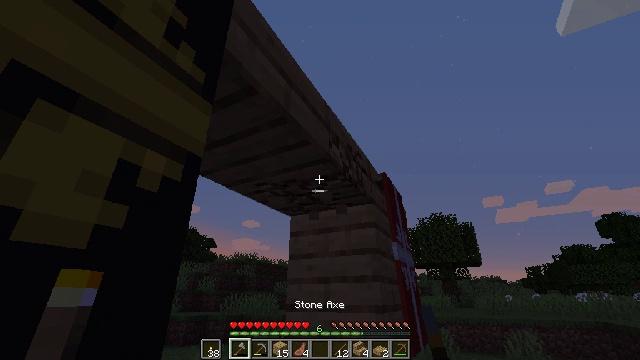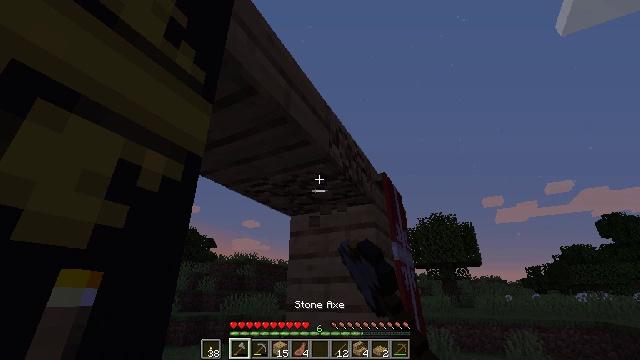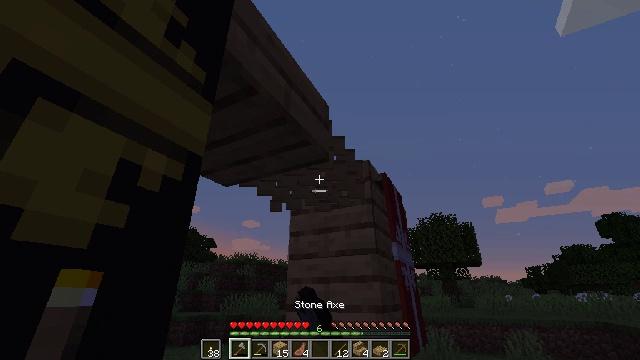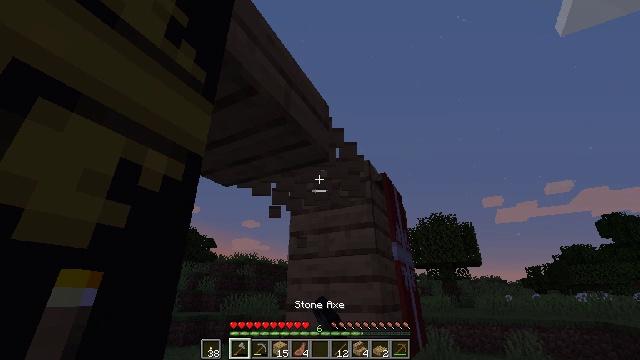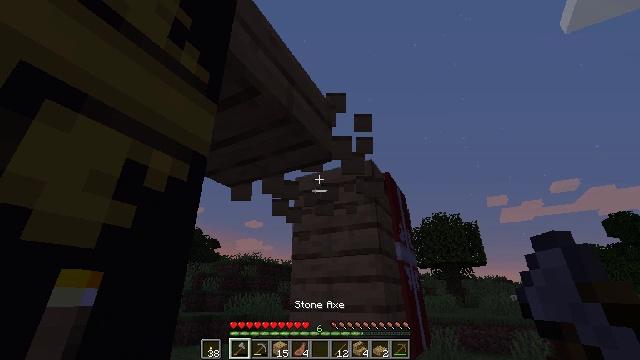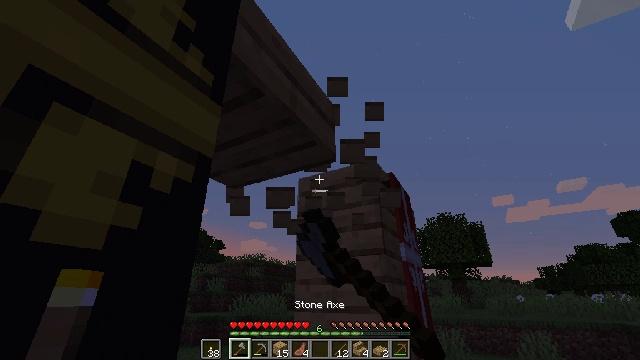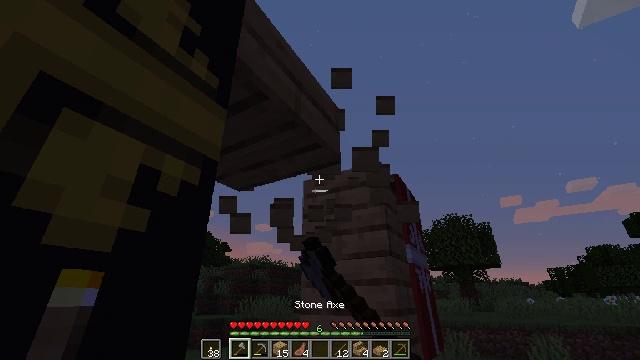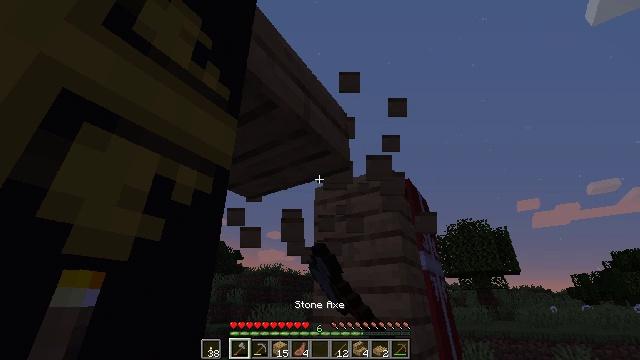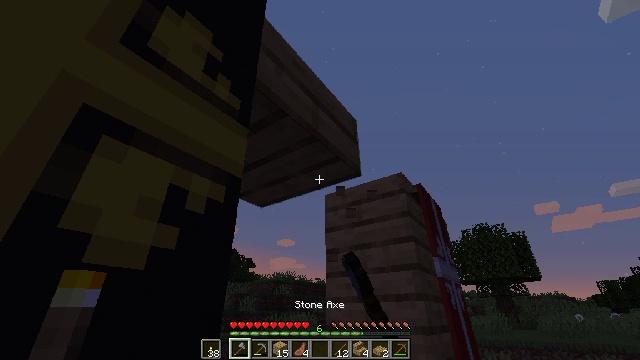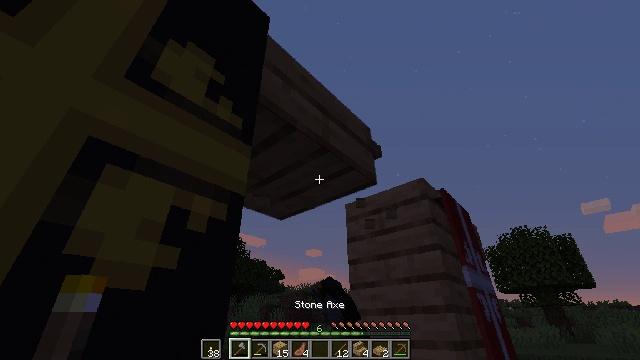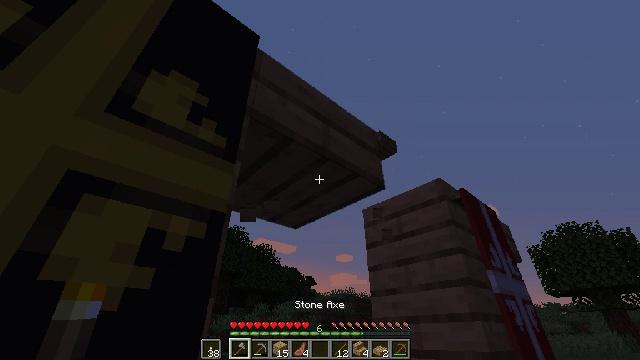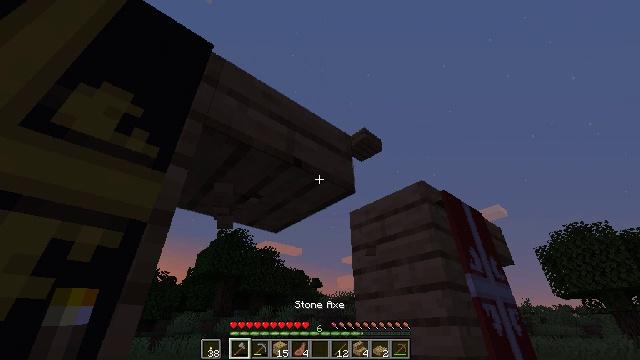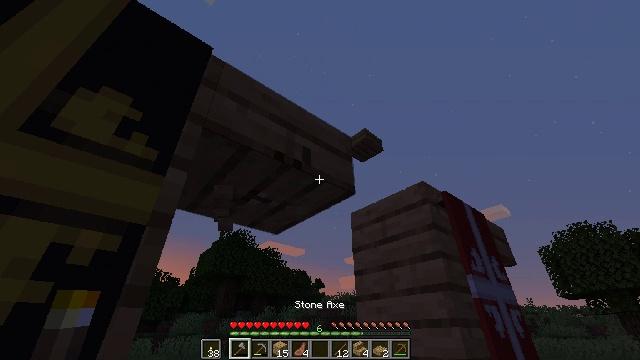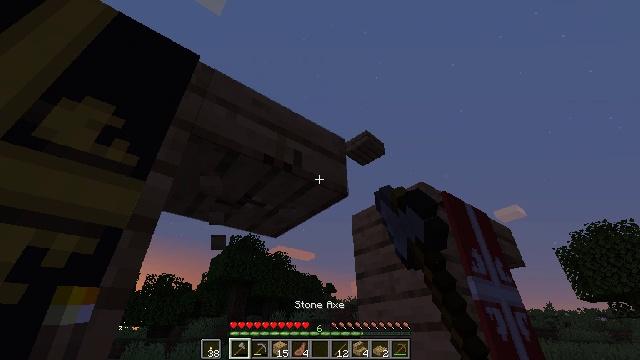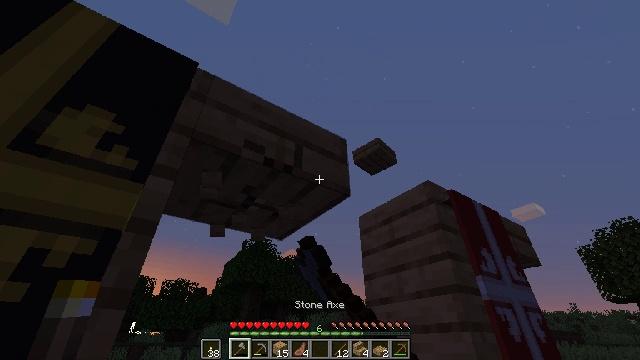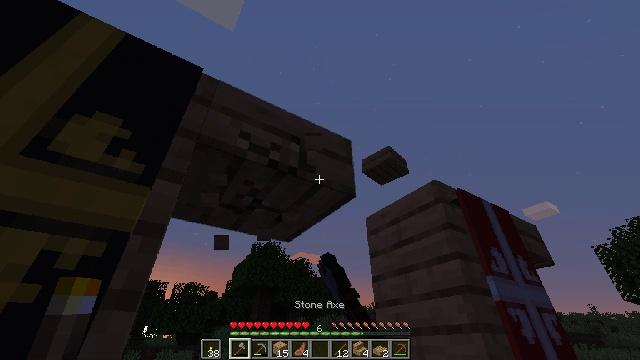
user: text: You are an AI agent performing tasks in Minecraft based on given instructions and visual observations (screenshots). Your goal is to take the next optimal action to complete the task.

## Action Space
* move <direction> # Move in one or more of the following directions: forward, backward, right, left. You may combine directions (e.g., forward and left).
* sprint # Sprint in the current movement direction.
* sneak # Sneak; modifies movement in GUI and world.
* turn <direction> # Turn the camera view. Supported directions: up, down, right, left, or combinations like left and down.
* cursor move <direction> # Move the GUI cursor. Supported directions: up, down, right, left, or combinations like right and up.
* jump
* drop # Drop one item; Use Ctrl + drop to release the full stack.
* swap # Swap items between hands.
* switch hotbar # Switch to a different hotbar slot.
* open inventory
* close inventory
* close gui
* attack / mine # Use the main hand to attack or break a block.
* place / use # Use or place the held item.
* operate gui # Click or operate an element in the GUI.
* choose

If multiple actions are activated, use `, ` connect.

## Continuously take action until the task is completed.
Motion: motion action
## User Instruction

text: Dig up the oak slab used in construction.
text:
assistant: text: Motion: attack / mine
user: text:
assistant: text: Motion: attack / mine
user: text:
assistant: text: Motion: attack / mine
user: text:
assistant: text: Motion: attack / mine
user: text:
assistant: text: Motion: attack / mine
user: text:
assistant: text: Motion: turn left, attack / mine
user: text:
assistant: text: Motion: turn left and up, attack / mine
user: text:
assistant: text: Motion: turn left and up, attack / mine
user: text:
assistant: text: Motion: move right, turn left and up, attack / mine
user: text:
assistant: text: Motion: move right, turn left and up, attack / mine
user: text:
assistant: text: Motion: move right, turn left, attack / mine
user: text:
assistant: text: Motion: attack / mine
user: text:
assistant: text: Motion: turn left, attack / mine
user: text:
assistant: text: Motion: turn left, attack / mine
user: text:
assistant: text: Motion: turn left, attack / mine
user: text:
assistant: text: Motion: turn left, attack / mine
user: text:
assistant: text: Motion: attack / mine
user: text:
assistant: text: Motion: attack / mine
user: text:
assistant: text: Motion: attack / mine
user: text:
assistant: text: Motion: attack / mine
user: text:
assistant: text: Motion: attack / mine
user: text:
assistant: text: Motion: attack / mine
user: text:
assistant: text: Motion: attack / mine
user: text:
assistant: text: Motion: attack / mine
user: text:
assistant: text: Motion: attack / mine
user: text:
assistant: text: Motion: attack / mine
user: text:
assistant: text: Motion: attack / mine
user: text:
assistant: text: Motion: attack / mine
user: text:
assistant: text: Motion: attack / mine